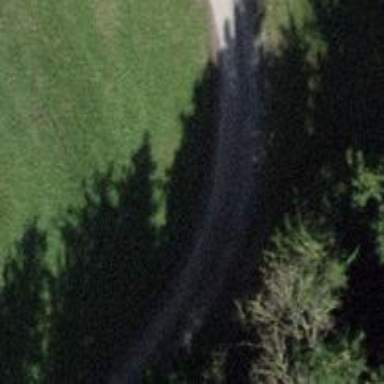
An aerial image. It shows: Track with grade2 pebblestone surface.